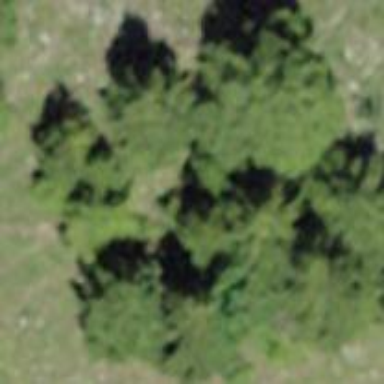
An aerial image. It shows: Forest area.